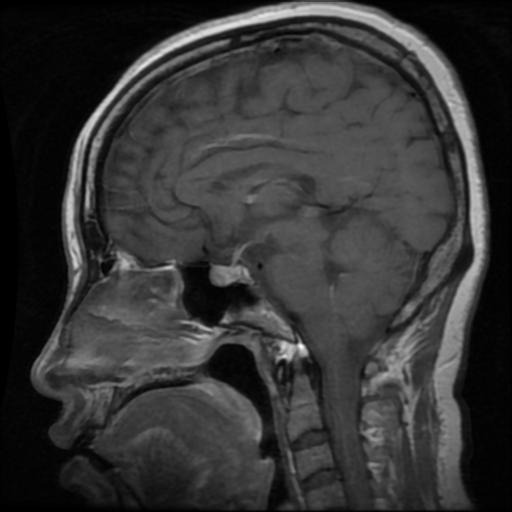
Label: pituitary